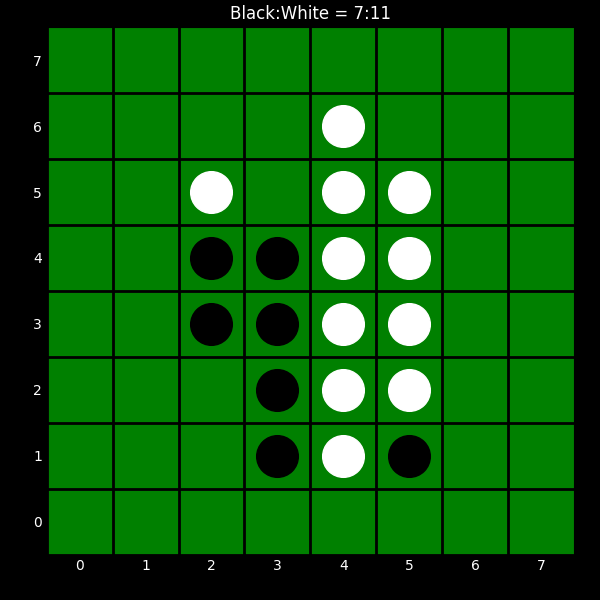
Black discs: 7
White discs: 11